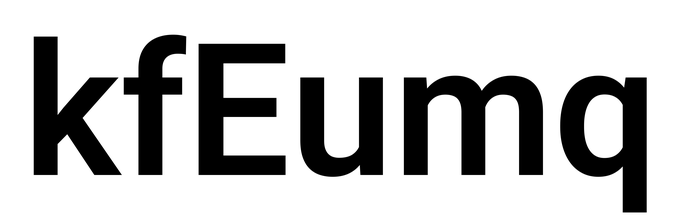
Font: Roboto_SemiBold